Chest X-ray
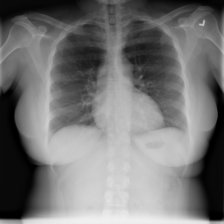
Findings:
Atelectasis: negative
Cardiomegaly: negative
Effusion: negative
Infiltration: negative
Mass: negative
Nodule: negative
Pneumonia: negative
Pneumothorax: negative
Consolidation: negative
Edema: negative
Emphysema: negative
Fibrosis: negative
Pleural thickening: negative
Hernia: negative